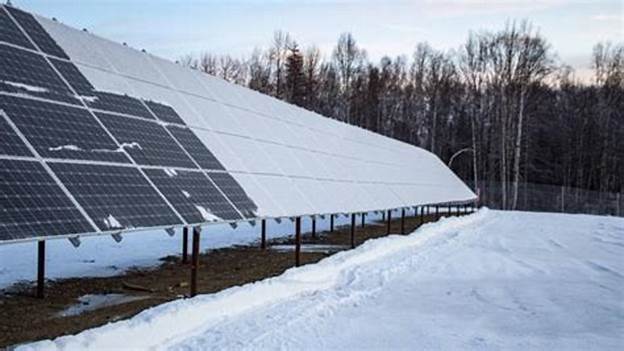
Label: Snow-Covered